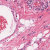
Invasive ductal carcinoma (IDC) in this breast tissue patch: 0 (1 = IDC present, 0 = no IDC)